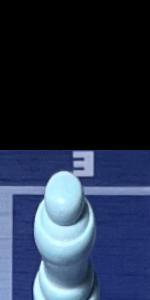
Label: Empty